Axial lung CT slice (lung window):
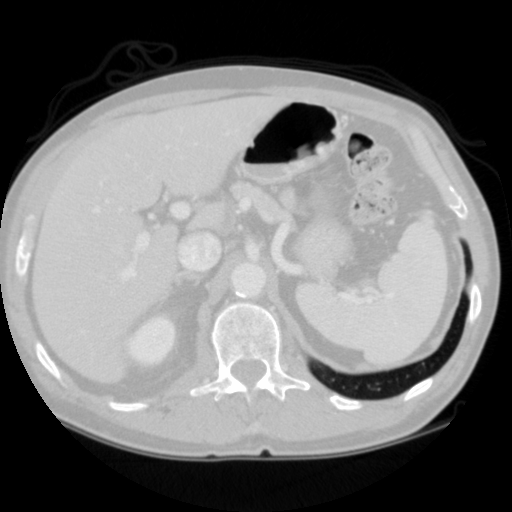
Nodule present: no